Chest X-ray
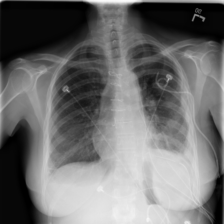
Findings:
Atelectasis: negative
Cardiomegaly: negative
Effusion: positive
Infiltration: negative
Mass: negative
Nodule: negative
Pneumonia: negative
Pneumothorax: negative
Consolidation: negative
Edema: negative
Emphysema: negative
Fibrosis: negative
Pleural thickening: negative
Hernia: negative